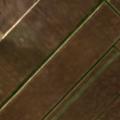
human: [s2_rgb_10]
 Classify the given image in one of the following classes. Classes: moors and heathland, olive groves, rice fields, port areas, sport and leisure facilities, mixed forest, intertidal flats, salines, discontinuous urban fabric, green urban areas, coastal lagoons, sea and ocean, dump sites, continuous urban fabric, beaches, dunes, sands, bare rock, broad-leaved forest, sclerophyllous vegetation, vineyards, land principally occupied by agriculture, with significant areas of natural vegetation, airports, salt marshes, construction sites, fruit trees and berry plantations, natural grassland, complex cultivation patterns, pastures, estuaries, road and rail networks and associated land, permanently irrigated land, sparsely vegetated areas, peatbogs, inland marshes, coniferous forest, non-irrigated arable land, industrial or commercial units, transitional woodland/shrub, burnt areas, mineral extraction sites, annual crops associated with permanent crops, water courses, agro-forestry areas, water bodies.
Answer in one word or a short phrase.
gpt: non-irrigated arable land